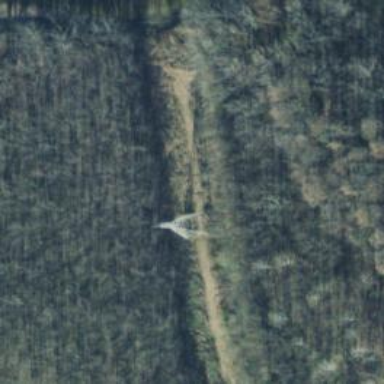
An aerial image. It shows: Lattice structure tower used for power distribution.